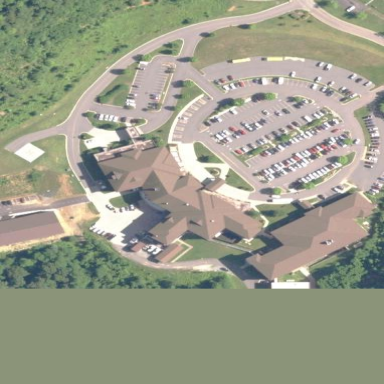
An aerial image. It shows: Healthcare facility identified as hospital.